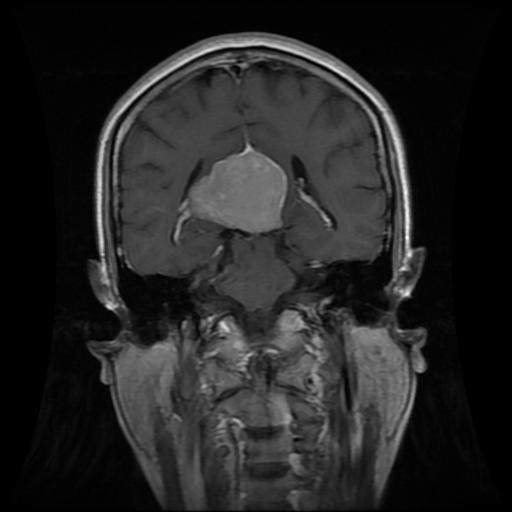
Label: meningioma